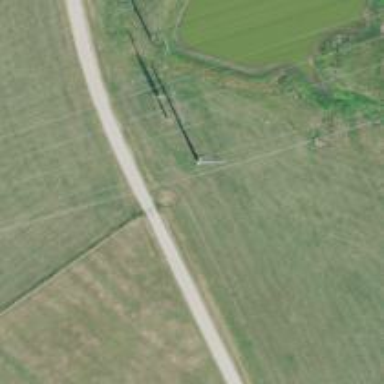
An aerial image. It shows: Power pole.